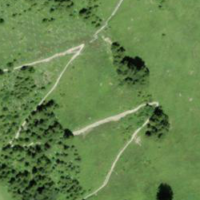
EUNIS habitat code: 23
Species observed at this site:
Anguis fragilis